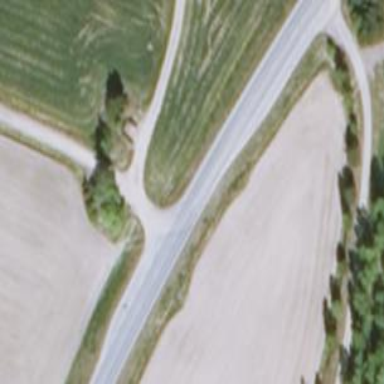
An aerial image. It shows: Road with "give way" sign.